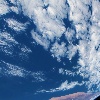
Label: cloud